Question: I know that similar questions have been asked before, but I would like to know if you can actually call a 'Servlet' to do some work made on an 'EJB' module, and then return the data to the standalone Java GUI application.
The requirement of the project says that both a standalone Java GUI client application, and a web client application should access a 'Servet' to do their work, that is update and retrieve data from a database.
Does it make sense to use servlet for the GUI client to access the 'EJB', or why not access the 'EJB' directly from the stand alone GUI application without invoking the 'Servlet' at all.

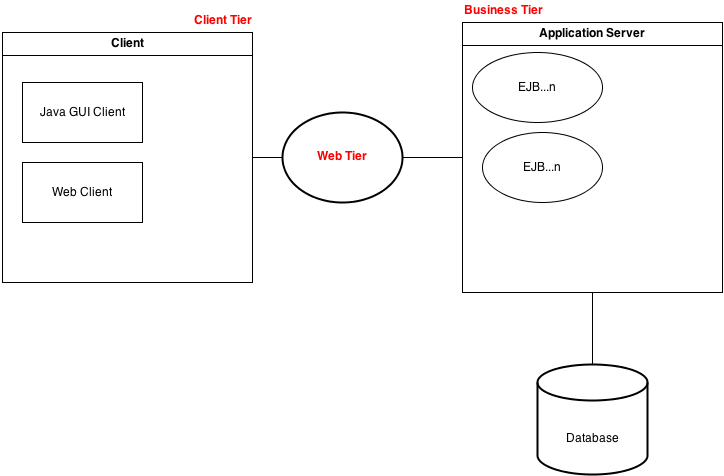
Answer: Yes, you could call a servlet which in turn calls an EJB.
But you can call an EJB directly from a stand-alone application as well. If your servlet returns HTML markup (content type "text/html" - for human beings), you will have to parse it (requires effort) to get the same result. Every time the markup changes, your client has to be changed as well.
Even if there is a firewall in between (= direct RMI is not possible), you can use "RMI over http(s)", and there is a HTTP based naming service as well (JBoss offers this functionality).
On the other hand, if you mean a servlet which implements a web service which returns XML or JSON, it's a valid approach, especially if clients from other languages (C++ for example) are involved. Another advantage is that you can read the result using a browser (no need for a special RMI client). In that case have a look at <URL>